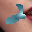
Label: 2